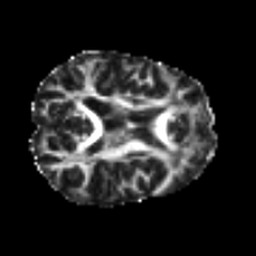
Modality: FA
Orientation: axial
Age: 31
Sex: female
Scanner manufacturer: siemens
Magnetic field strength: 3 T
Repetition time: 4.999 s
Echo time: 0.07946 s